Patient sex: M
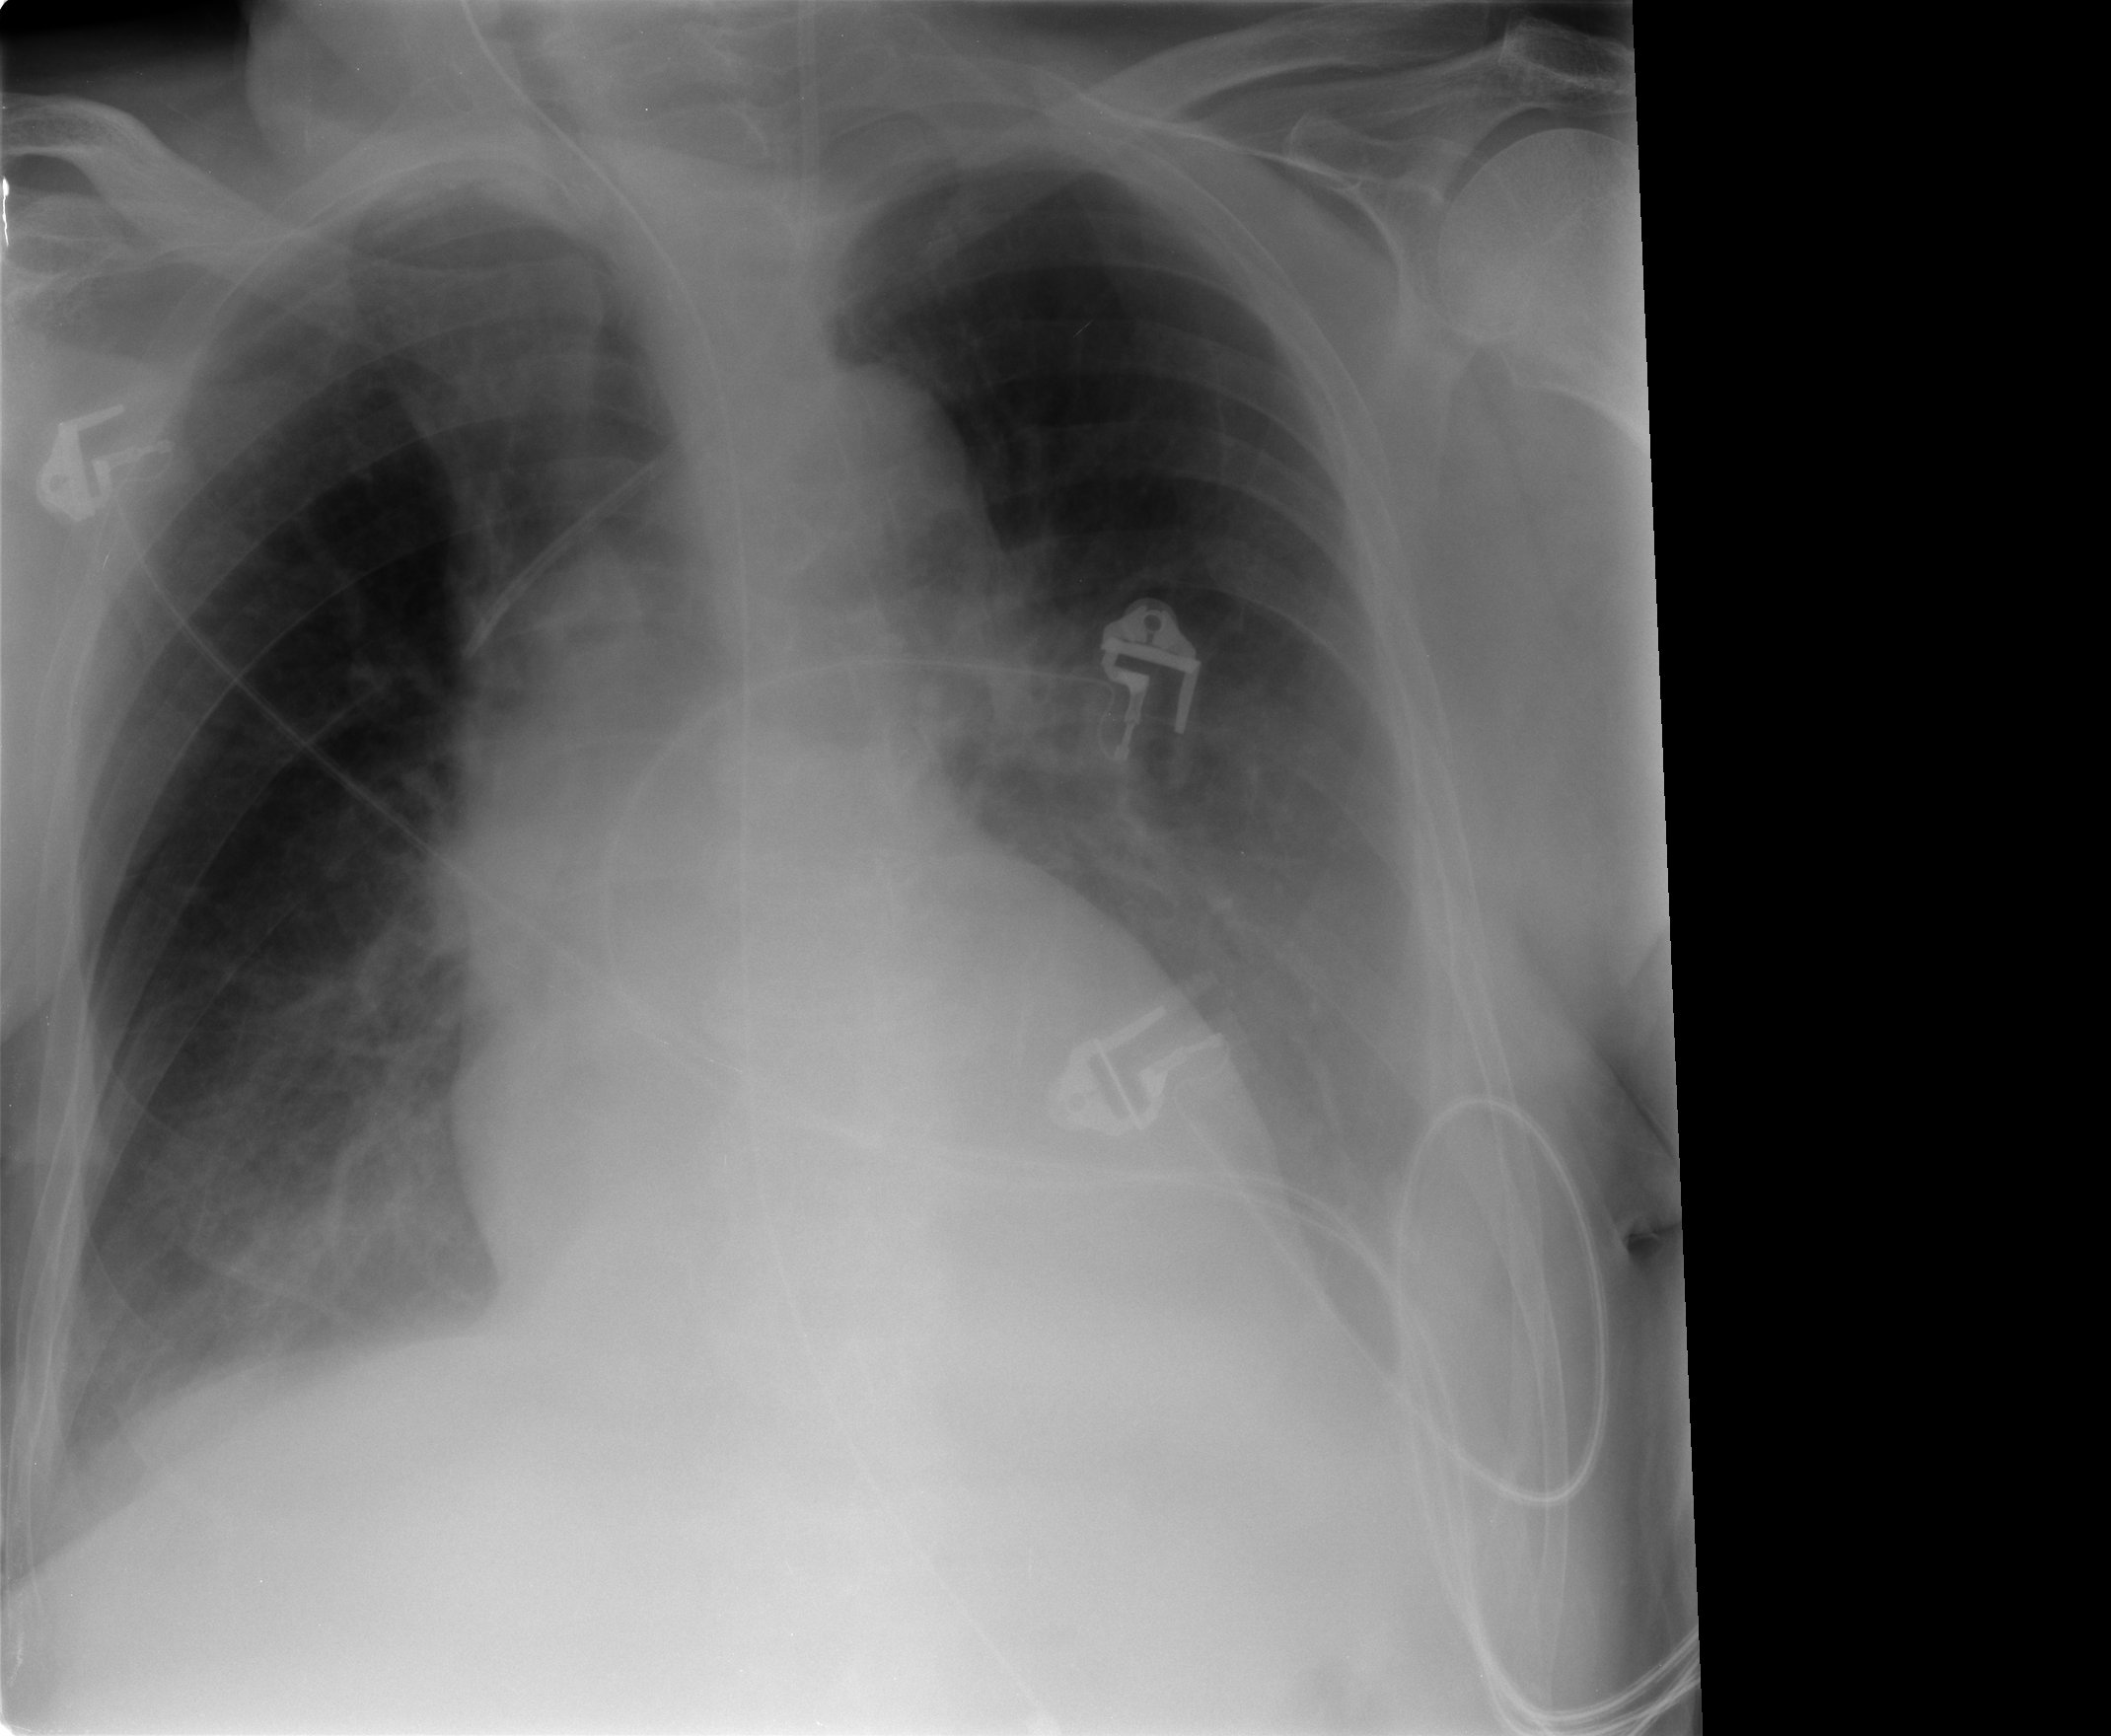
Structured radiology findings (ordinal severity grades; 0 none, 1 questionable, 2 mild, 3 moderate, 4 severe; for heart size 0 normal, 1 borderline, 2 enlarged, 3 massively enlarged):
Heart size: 2
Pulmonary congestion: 1
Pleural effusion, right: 1
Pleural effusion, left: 2
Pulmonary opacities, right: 0
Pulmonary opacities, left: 0
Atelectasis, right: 2
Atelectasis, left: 2